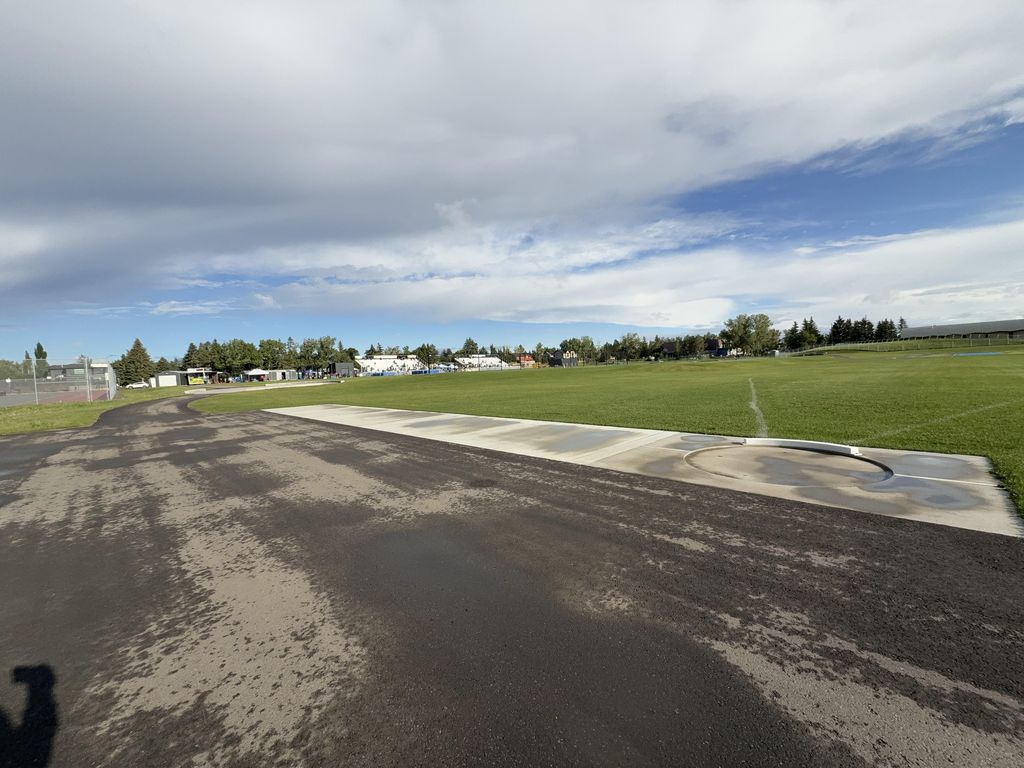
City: calgary